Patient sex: F
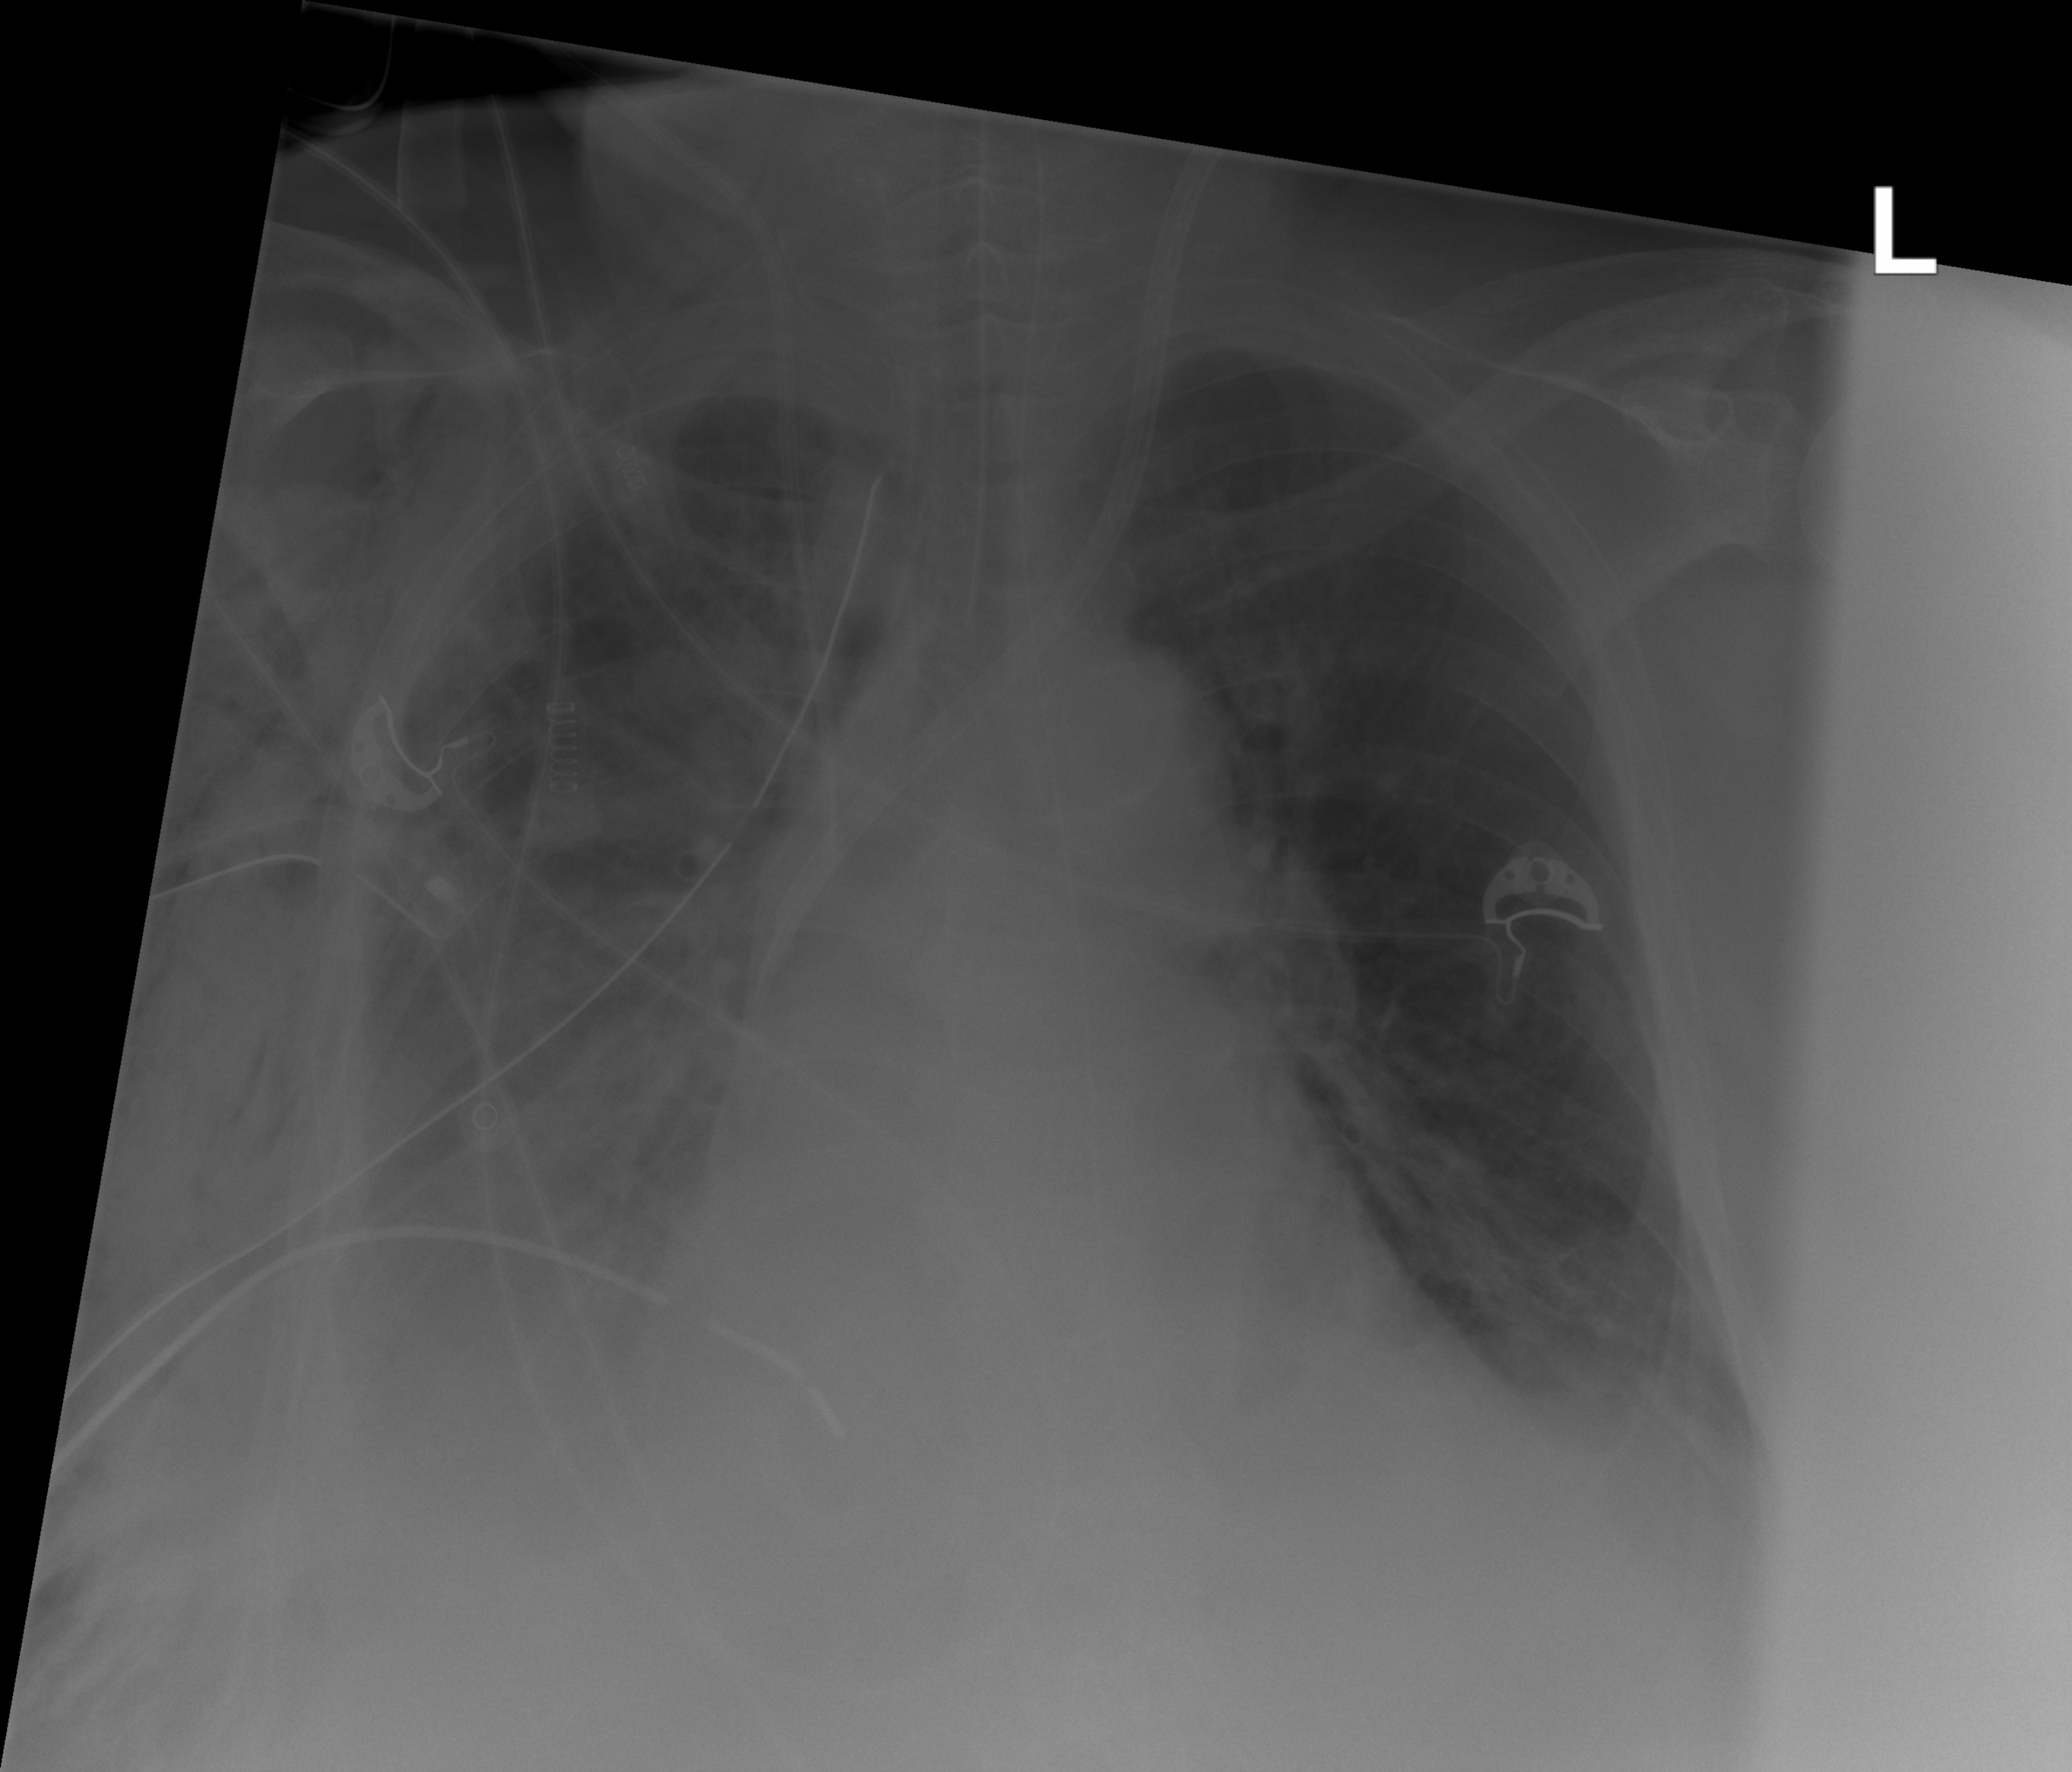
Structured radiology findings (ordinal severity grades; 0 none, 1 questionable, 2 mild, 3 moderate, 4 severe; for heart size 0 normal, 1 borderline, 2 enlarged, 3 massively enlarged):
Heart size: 2
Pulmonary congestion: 0
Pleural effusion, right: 3
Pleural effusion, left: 2
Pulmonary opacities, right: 2
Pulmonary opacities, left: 1
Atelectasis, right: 3
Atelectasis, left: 1